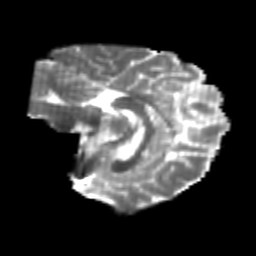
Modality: T2w
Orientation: sagittal
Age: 25
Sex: female
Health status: healthy
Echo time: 0.074 s